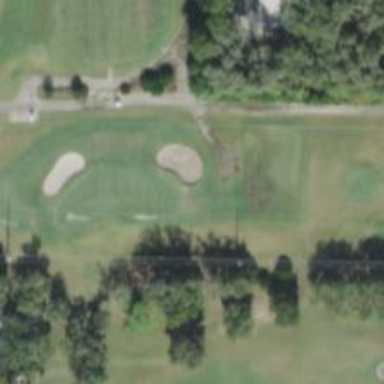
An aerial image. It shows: Path designated for golf carts.